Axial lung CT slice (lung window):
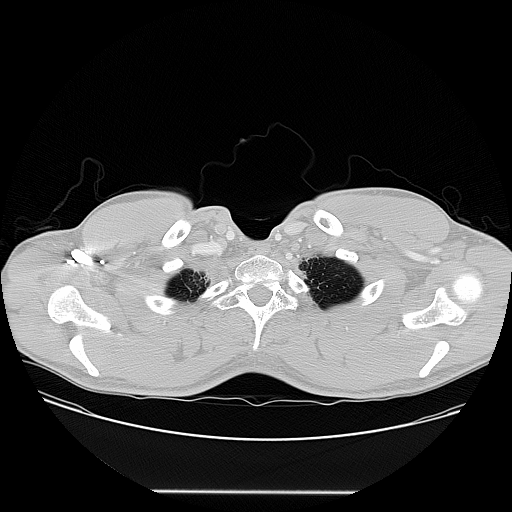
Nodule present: no